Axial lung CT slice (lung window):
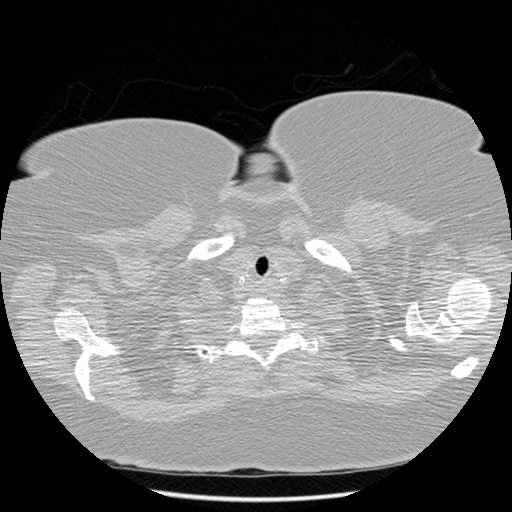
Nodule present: no